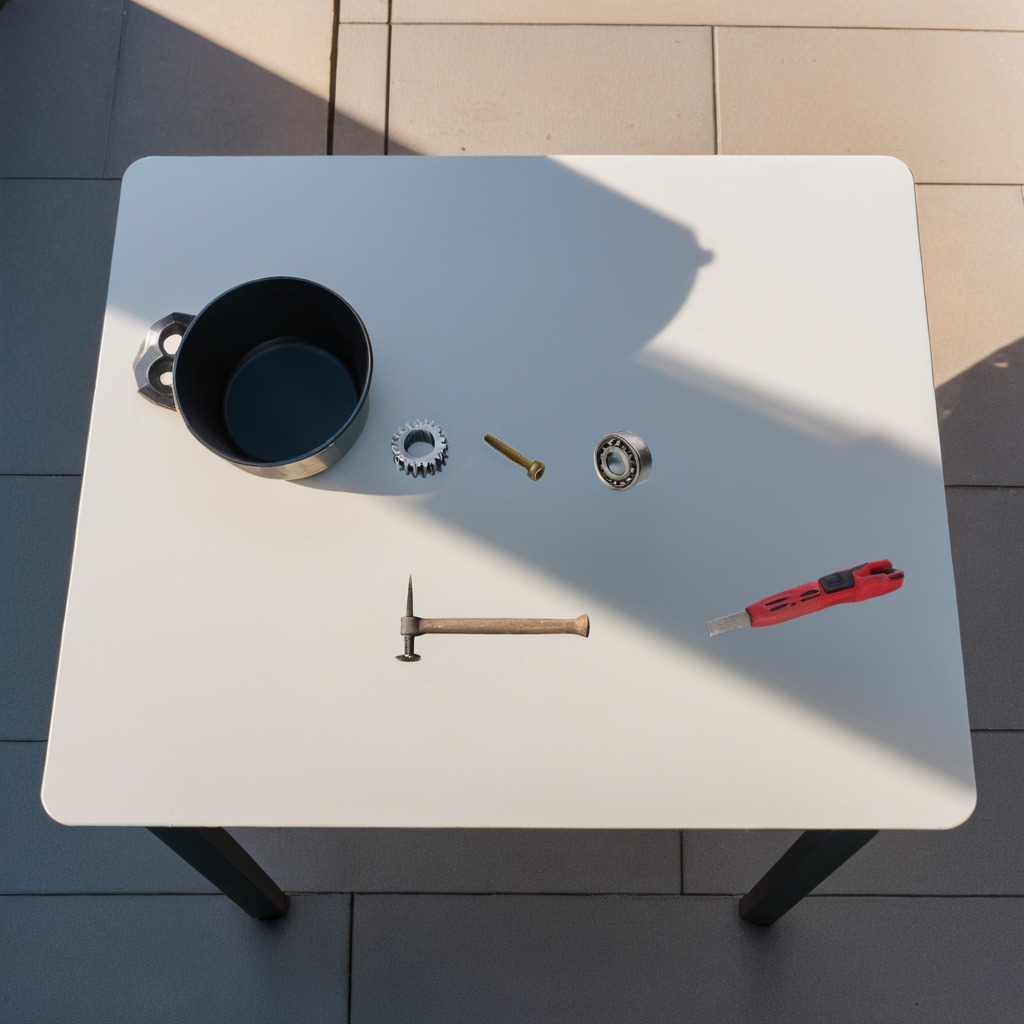
A metal ball bearing, a steel gear with teeth, a utility knife, a metal machine screw, and a hammer are lying on the utility table.